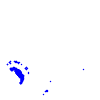
Particle: electron